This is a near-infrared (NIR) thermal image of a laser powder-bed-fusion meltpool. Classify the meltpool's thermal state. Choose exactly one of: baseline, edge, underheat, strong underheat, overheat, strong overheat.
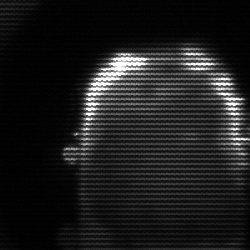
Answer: baseline